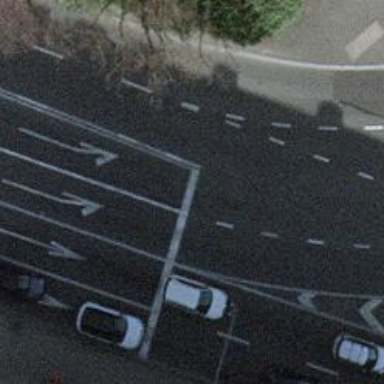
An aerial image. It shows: Road with traffic signals.